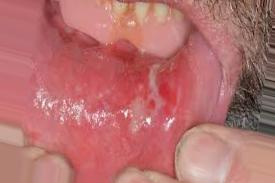
Condition: Mouth Ulcer